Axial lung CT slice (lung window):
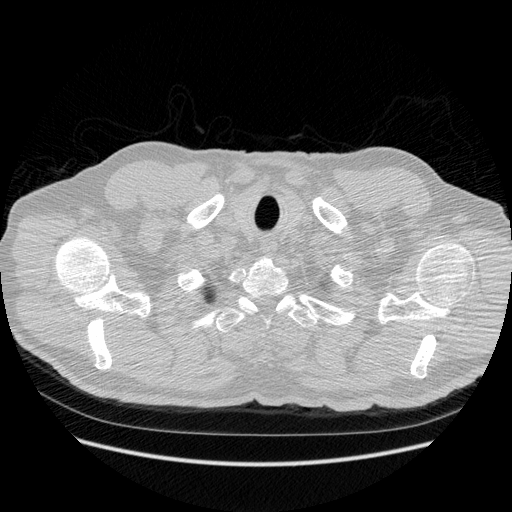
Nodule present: no